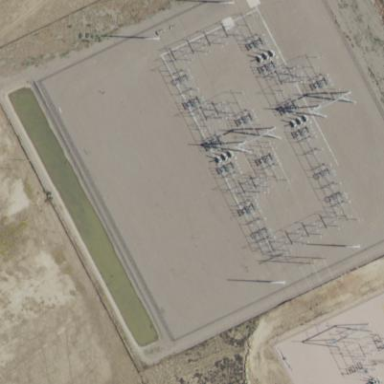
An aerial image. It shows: Power substation.